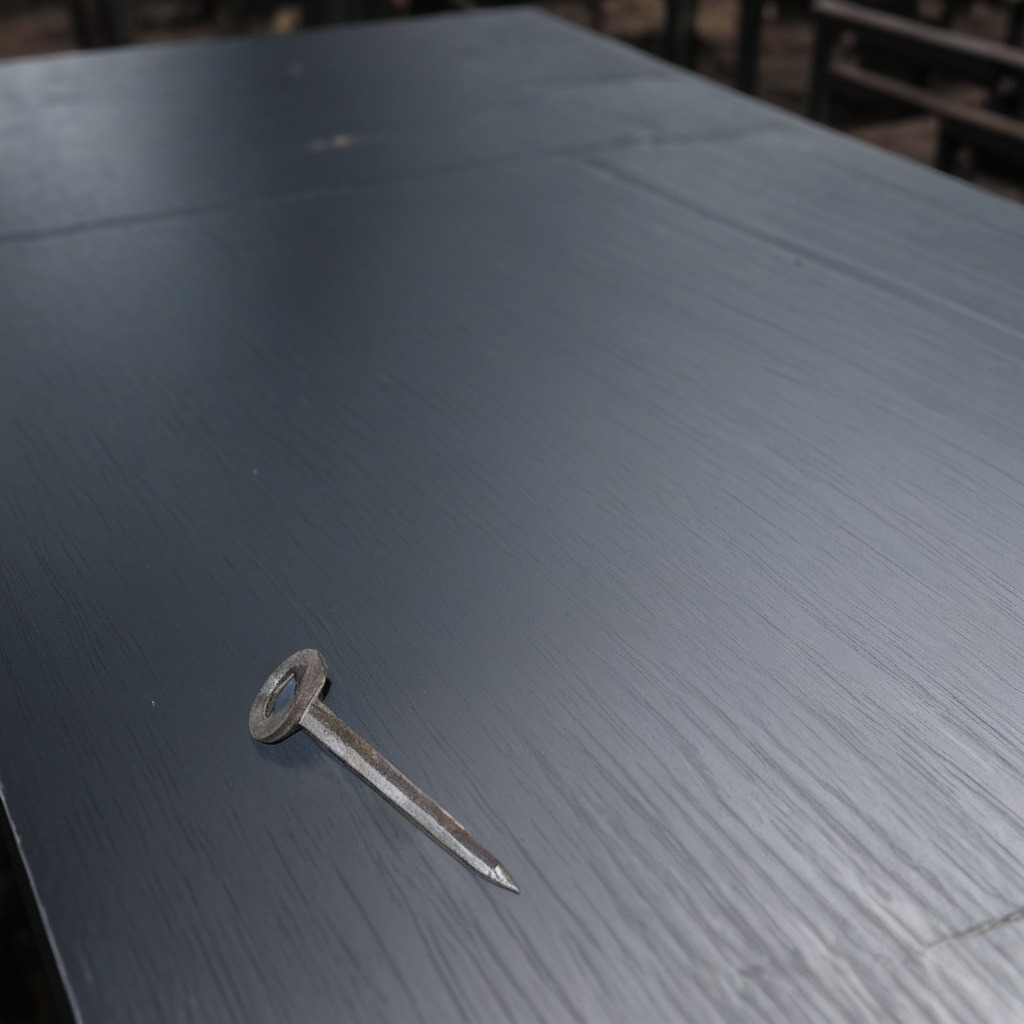
An iron nail is lying on a cold steel table in a mining workshop.